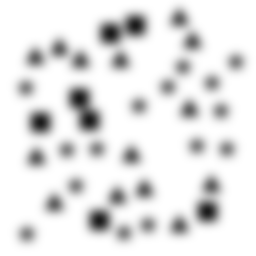
Squares: 7
Triangles: 14
Stars: 15
Total shapes: 36